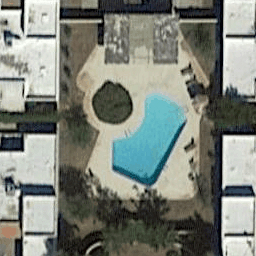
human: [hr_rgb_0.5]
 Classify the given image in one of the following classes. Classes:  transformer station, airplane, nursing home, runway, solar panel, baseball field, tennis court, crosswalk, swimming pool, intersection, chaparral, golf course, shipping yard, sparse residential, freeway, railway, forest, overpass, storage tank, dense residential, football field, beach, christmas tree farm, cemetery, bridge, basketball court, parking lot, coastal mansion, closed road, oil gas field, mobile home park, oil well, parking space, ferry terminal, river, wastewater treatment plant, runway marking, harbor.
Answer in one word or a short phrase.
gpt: swimming pool